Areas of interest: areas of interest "Hong Kong City (Shunde Road)"
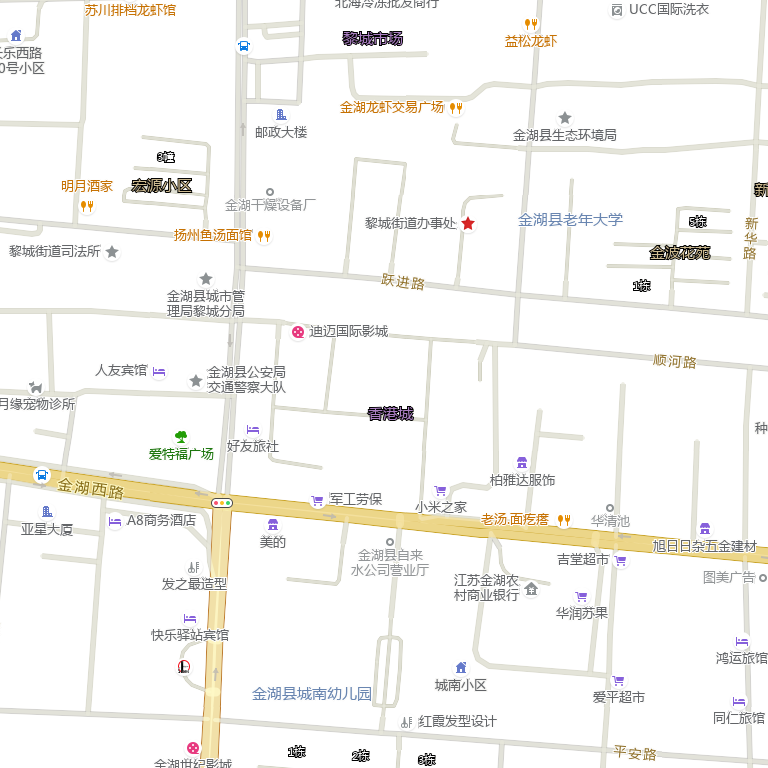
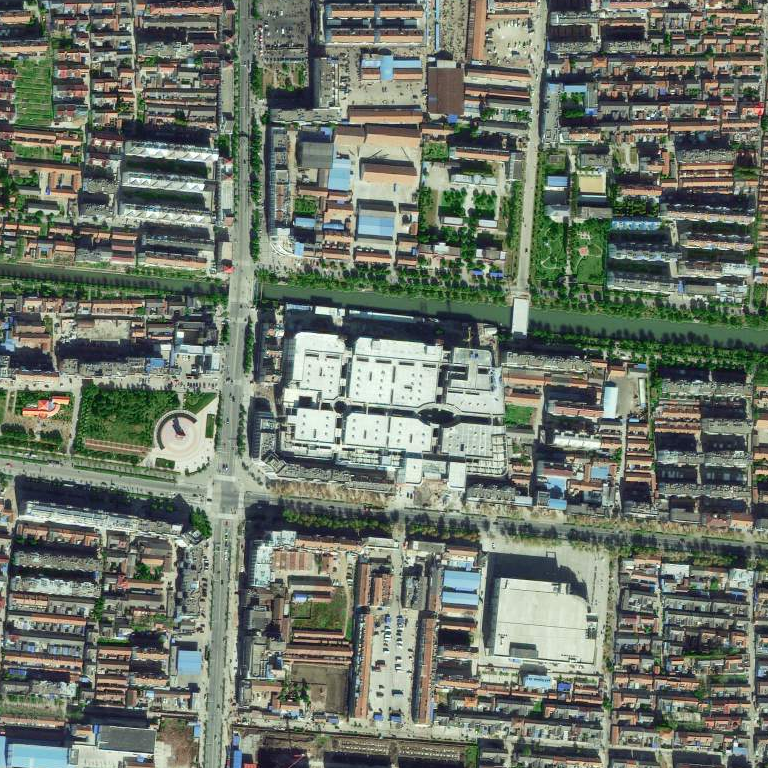